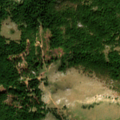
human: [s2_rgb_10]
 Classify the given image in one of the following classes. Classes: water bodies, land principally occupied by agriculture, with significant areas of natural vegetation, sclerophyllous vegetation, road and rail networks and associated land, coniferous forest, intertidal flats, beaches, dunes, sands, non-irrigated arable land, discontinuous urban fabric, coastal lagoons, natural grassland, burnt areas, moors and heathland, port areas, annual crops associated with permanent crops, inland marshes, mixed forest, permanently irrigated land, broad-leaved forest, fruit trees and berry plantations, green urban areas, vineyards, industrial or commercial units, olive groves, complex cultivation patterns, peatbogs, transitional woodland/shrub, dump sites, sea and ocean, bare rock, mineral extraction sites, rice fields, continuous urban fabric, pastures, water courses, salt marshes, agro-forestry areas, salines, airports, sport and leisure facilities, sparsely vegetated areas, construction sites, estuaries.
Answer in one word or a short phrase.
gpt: broad-leaved forest, natural grassland